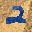
Label: 2